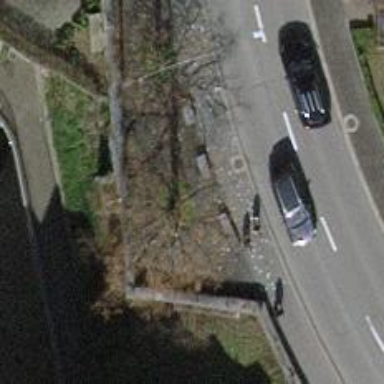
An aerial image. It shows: Bench.